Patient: sex M, age 63
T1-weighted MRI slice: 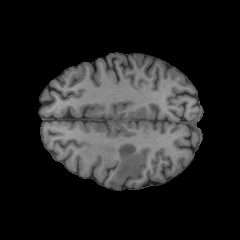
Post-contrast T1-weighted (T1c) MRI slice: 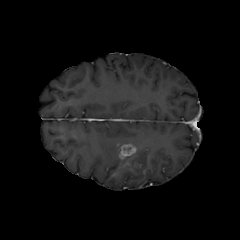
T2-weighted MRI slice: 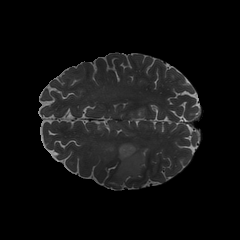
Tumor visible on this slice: yes
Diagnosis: Glioblastoma, IDH-wildtype
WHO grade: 4